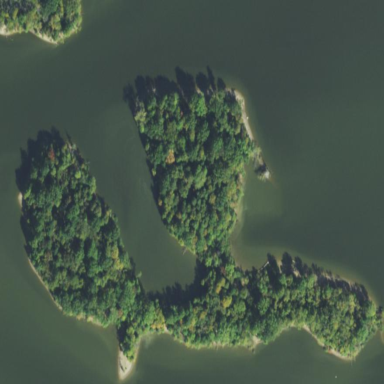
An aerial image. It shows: Islet.